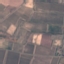
Land use / land cover class: PermanentCrop